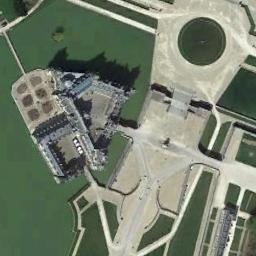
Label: palace